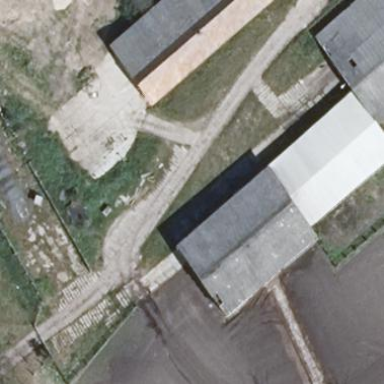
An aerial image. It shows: Gabled grey-colored farm auxiliary building with the roof oriented along its structure.